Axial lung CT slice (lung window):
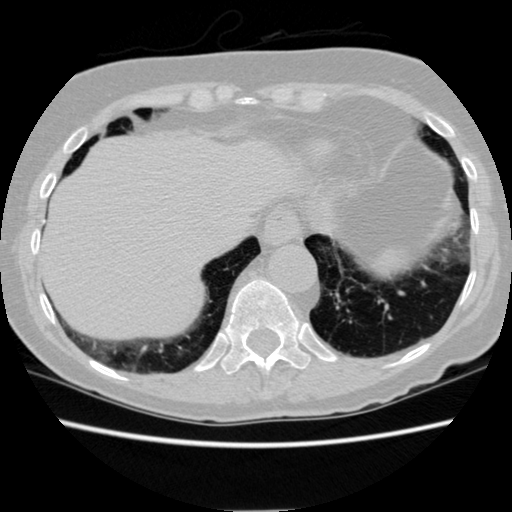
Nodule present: no